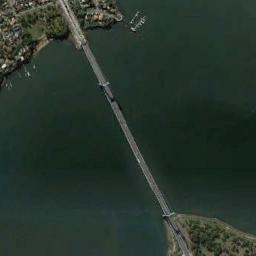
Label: bridge